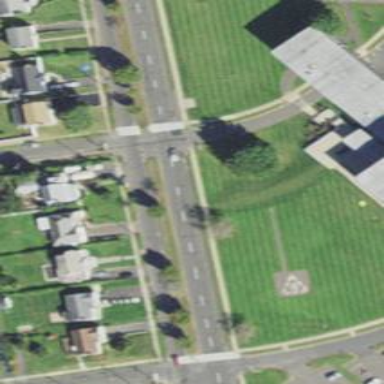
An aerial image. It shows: Unmarked crossing on the road.